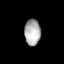
Tissue: lung
Cell type: Others
Senescence score: 0.1703
Nuclear area (px): 415
Mean DAPI intensity: 171.708